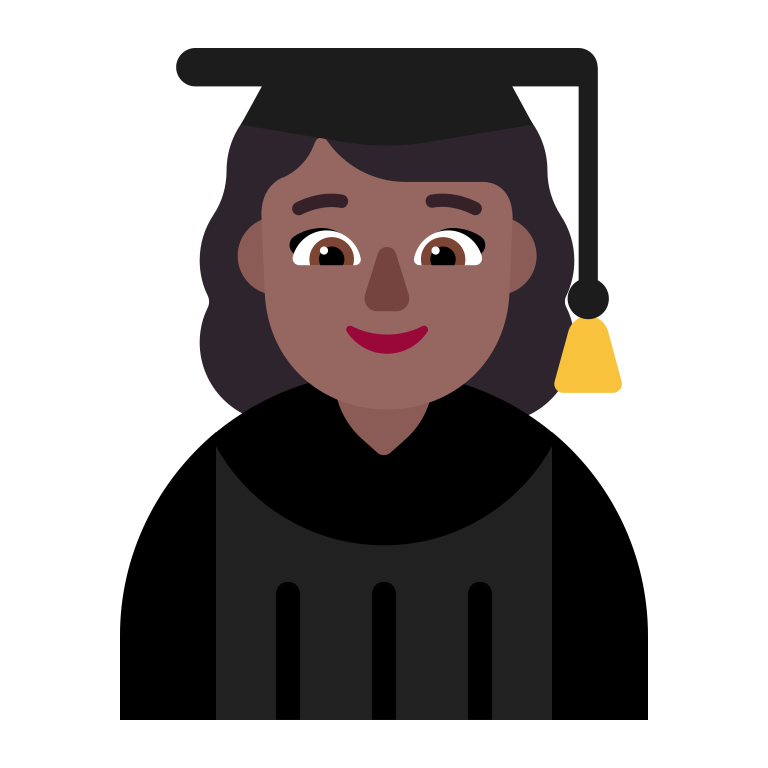
woman student flat  dark